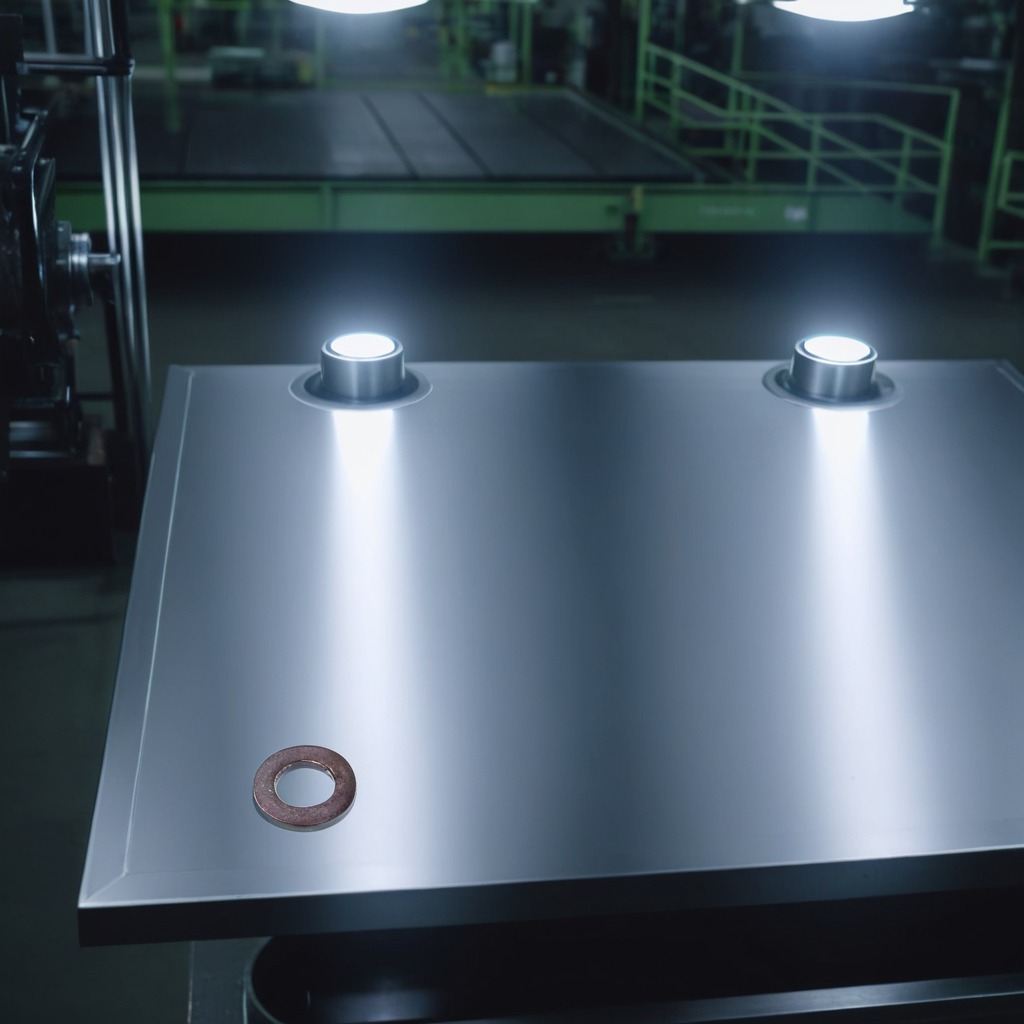
A flat metal washer lies on the metal table in the machine shop under fluorescent lights.